Field crop: maize
Growth stage: 1
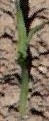
Species: maize